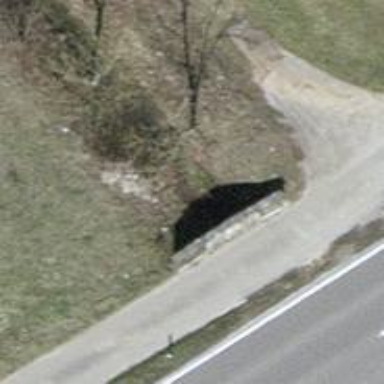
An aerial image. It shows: Culvert tunnel.